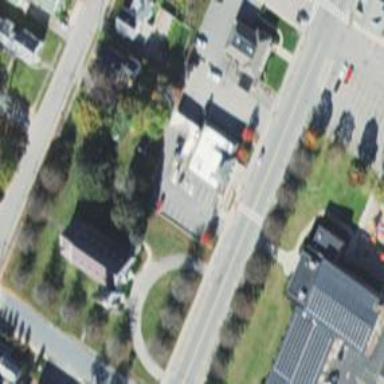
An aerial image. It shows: Post office.